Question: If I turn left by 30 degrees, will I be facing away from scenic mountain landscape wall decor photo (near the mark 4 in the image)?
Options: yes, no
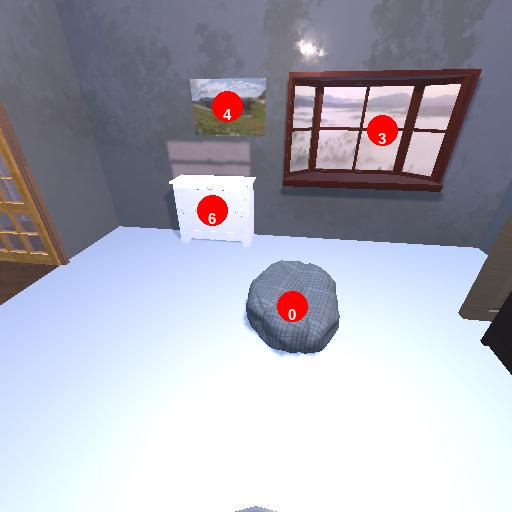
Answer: yes